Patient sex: M
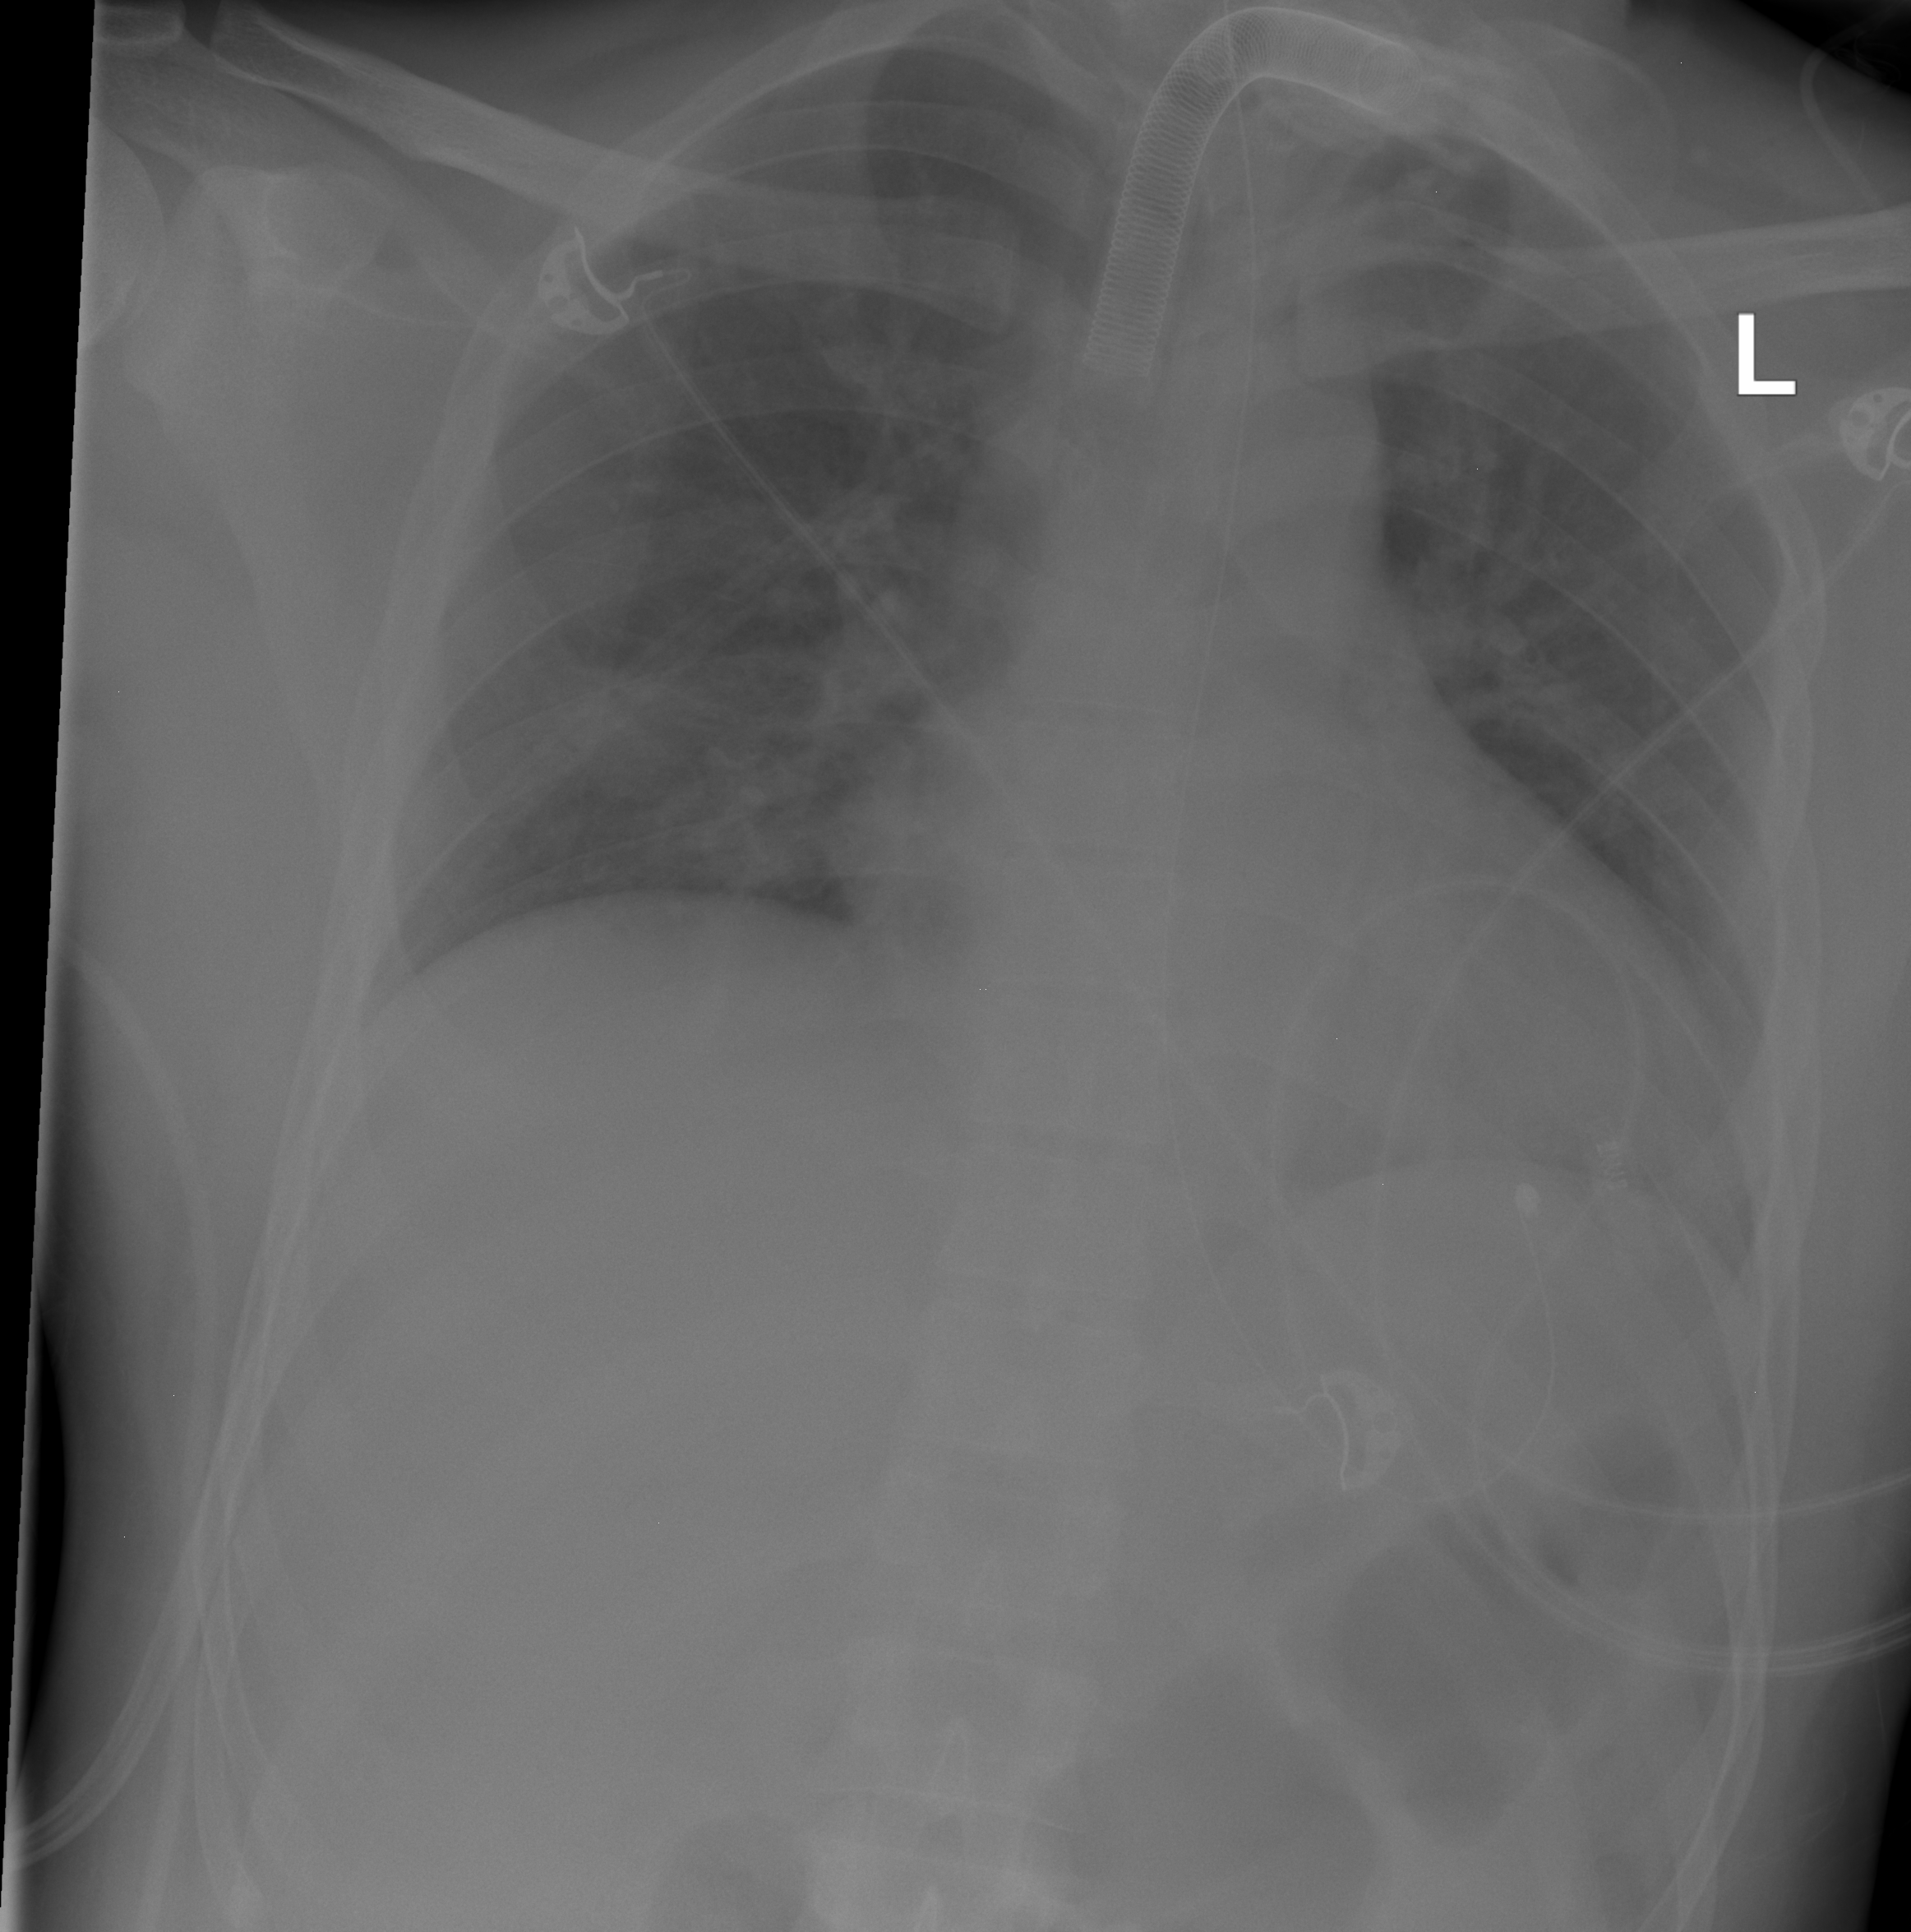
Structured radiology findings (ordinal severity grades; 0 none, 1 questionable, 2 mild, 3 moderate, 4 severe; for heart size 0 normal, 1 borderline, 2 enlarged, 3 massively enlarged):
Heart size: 2
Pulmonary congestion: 2
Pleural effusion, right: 0
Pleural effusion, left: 2
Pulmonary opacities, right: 0
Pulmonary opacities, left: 0
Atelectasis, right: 0
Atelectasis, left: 0